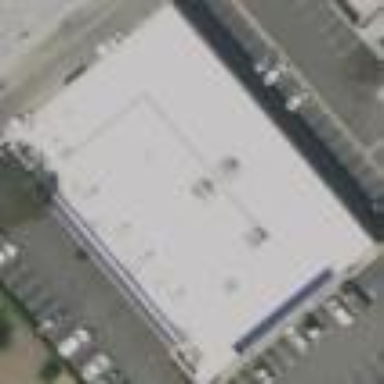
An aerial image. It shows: Retail building housing automotive shop.